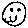
Label: smiley face